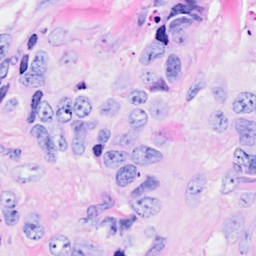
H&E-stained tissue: Breast